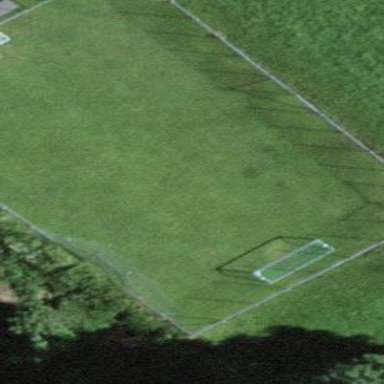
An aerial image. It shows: Soccer pitch with grass surface for leisure and sports.